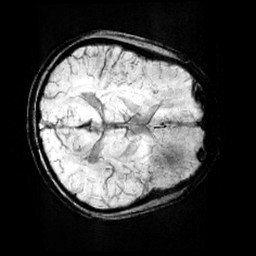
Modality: minIP
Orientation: axial
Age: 14
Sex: female
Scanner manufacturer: siemens
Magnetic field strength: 3 T
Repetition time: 0.027 s
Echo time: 0.02 s